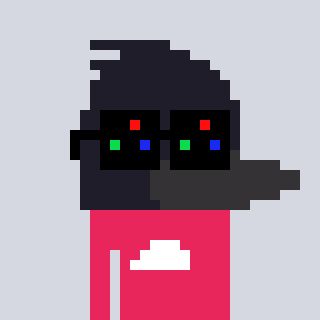
a pixel art character with square black sunglasses, a raven-shaped head and a redpinkish-colored body on a cool background